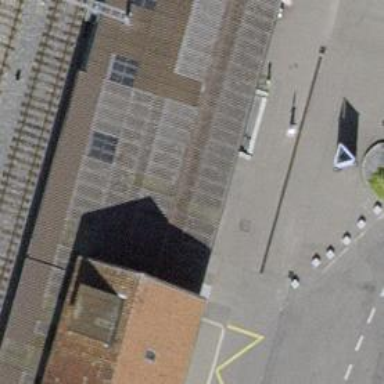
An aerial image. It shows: Car sharing facility.